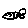
Label: fish